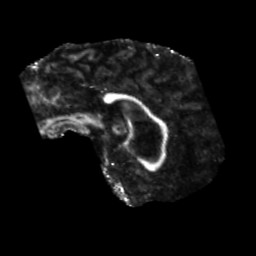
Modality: FA
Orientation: sagittal
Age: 56
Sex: male
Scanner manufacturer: siemens
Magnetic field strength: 3 T
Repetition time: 5.25 s
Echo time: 0.08 s